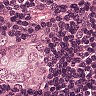
Metastatic tissue present: yes